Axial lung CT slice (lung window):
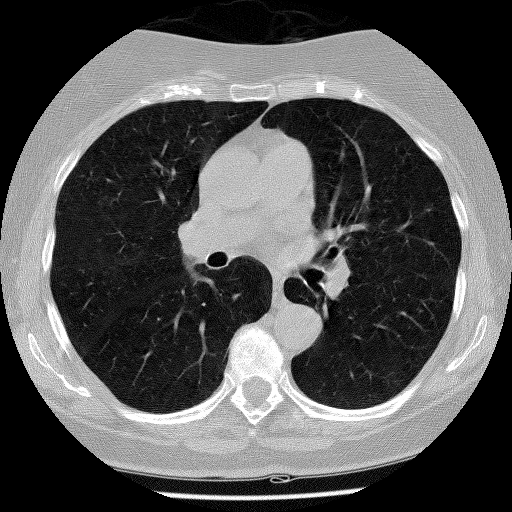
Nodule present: no